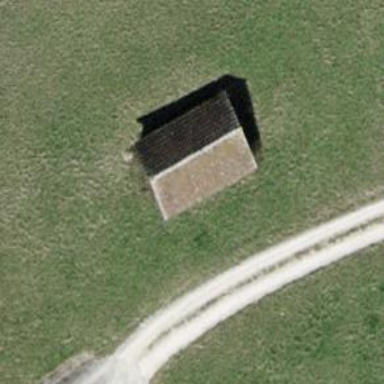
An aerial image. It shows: Shed building.